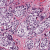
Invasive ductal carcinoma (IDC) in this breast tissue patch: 1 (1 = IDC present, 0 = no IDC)